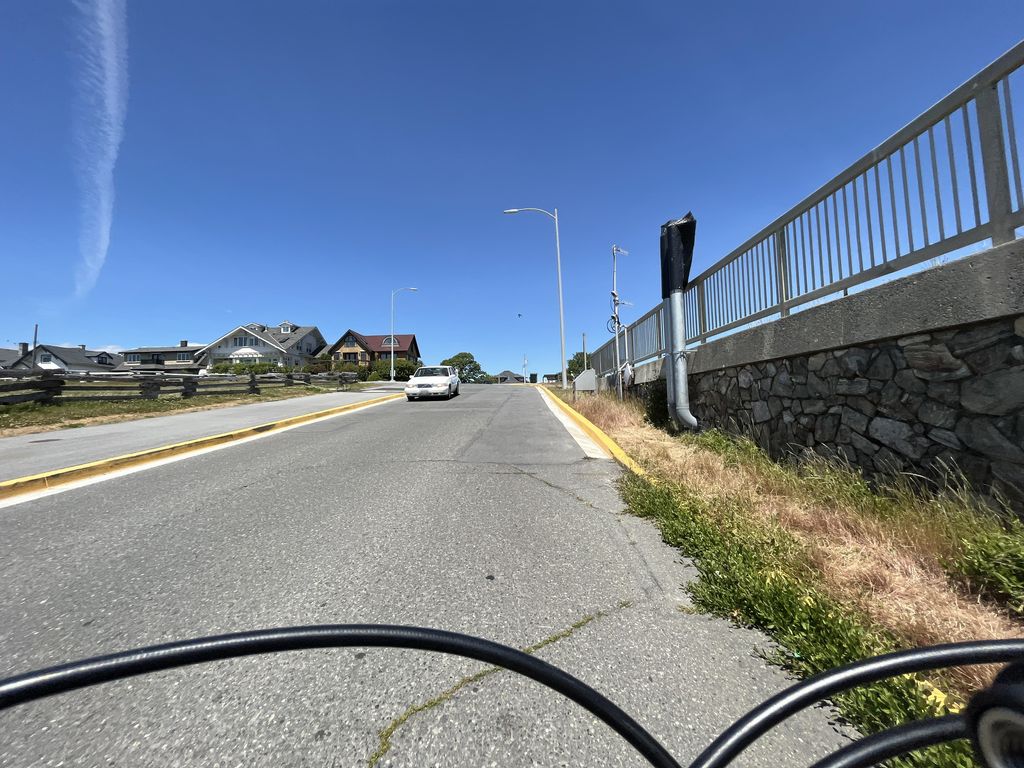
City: victoria